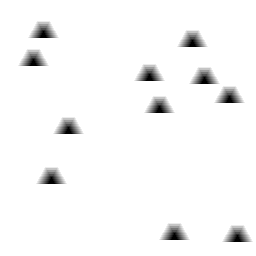
Squares: 0
Triangles: 11
Stars: 0
Total shapes: 11